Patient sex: F
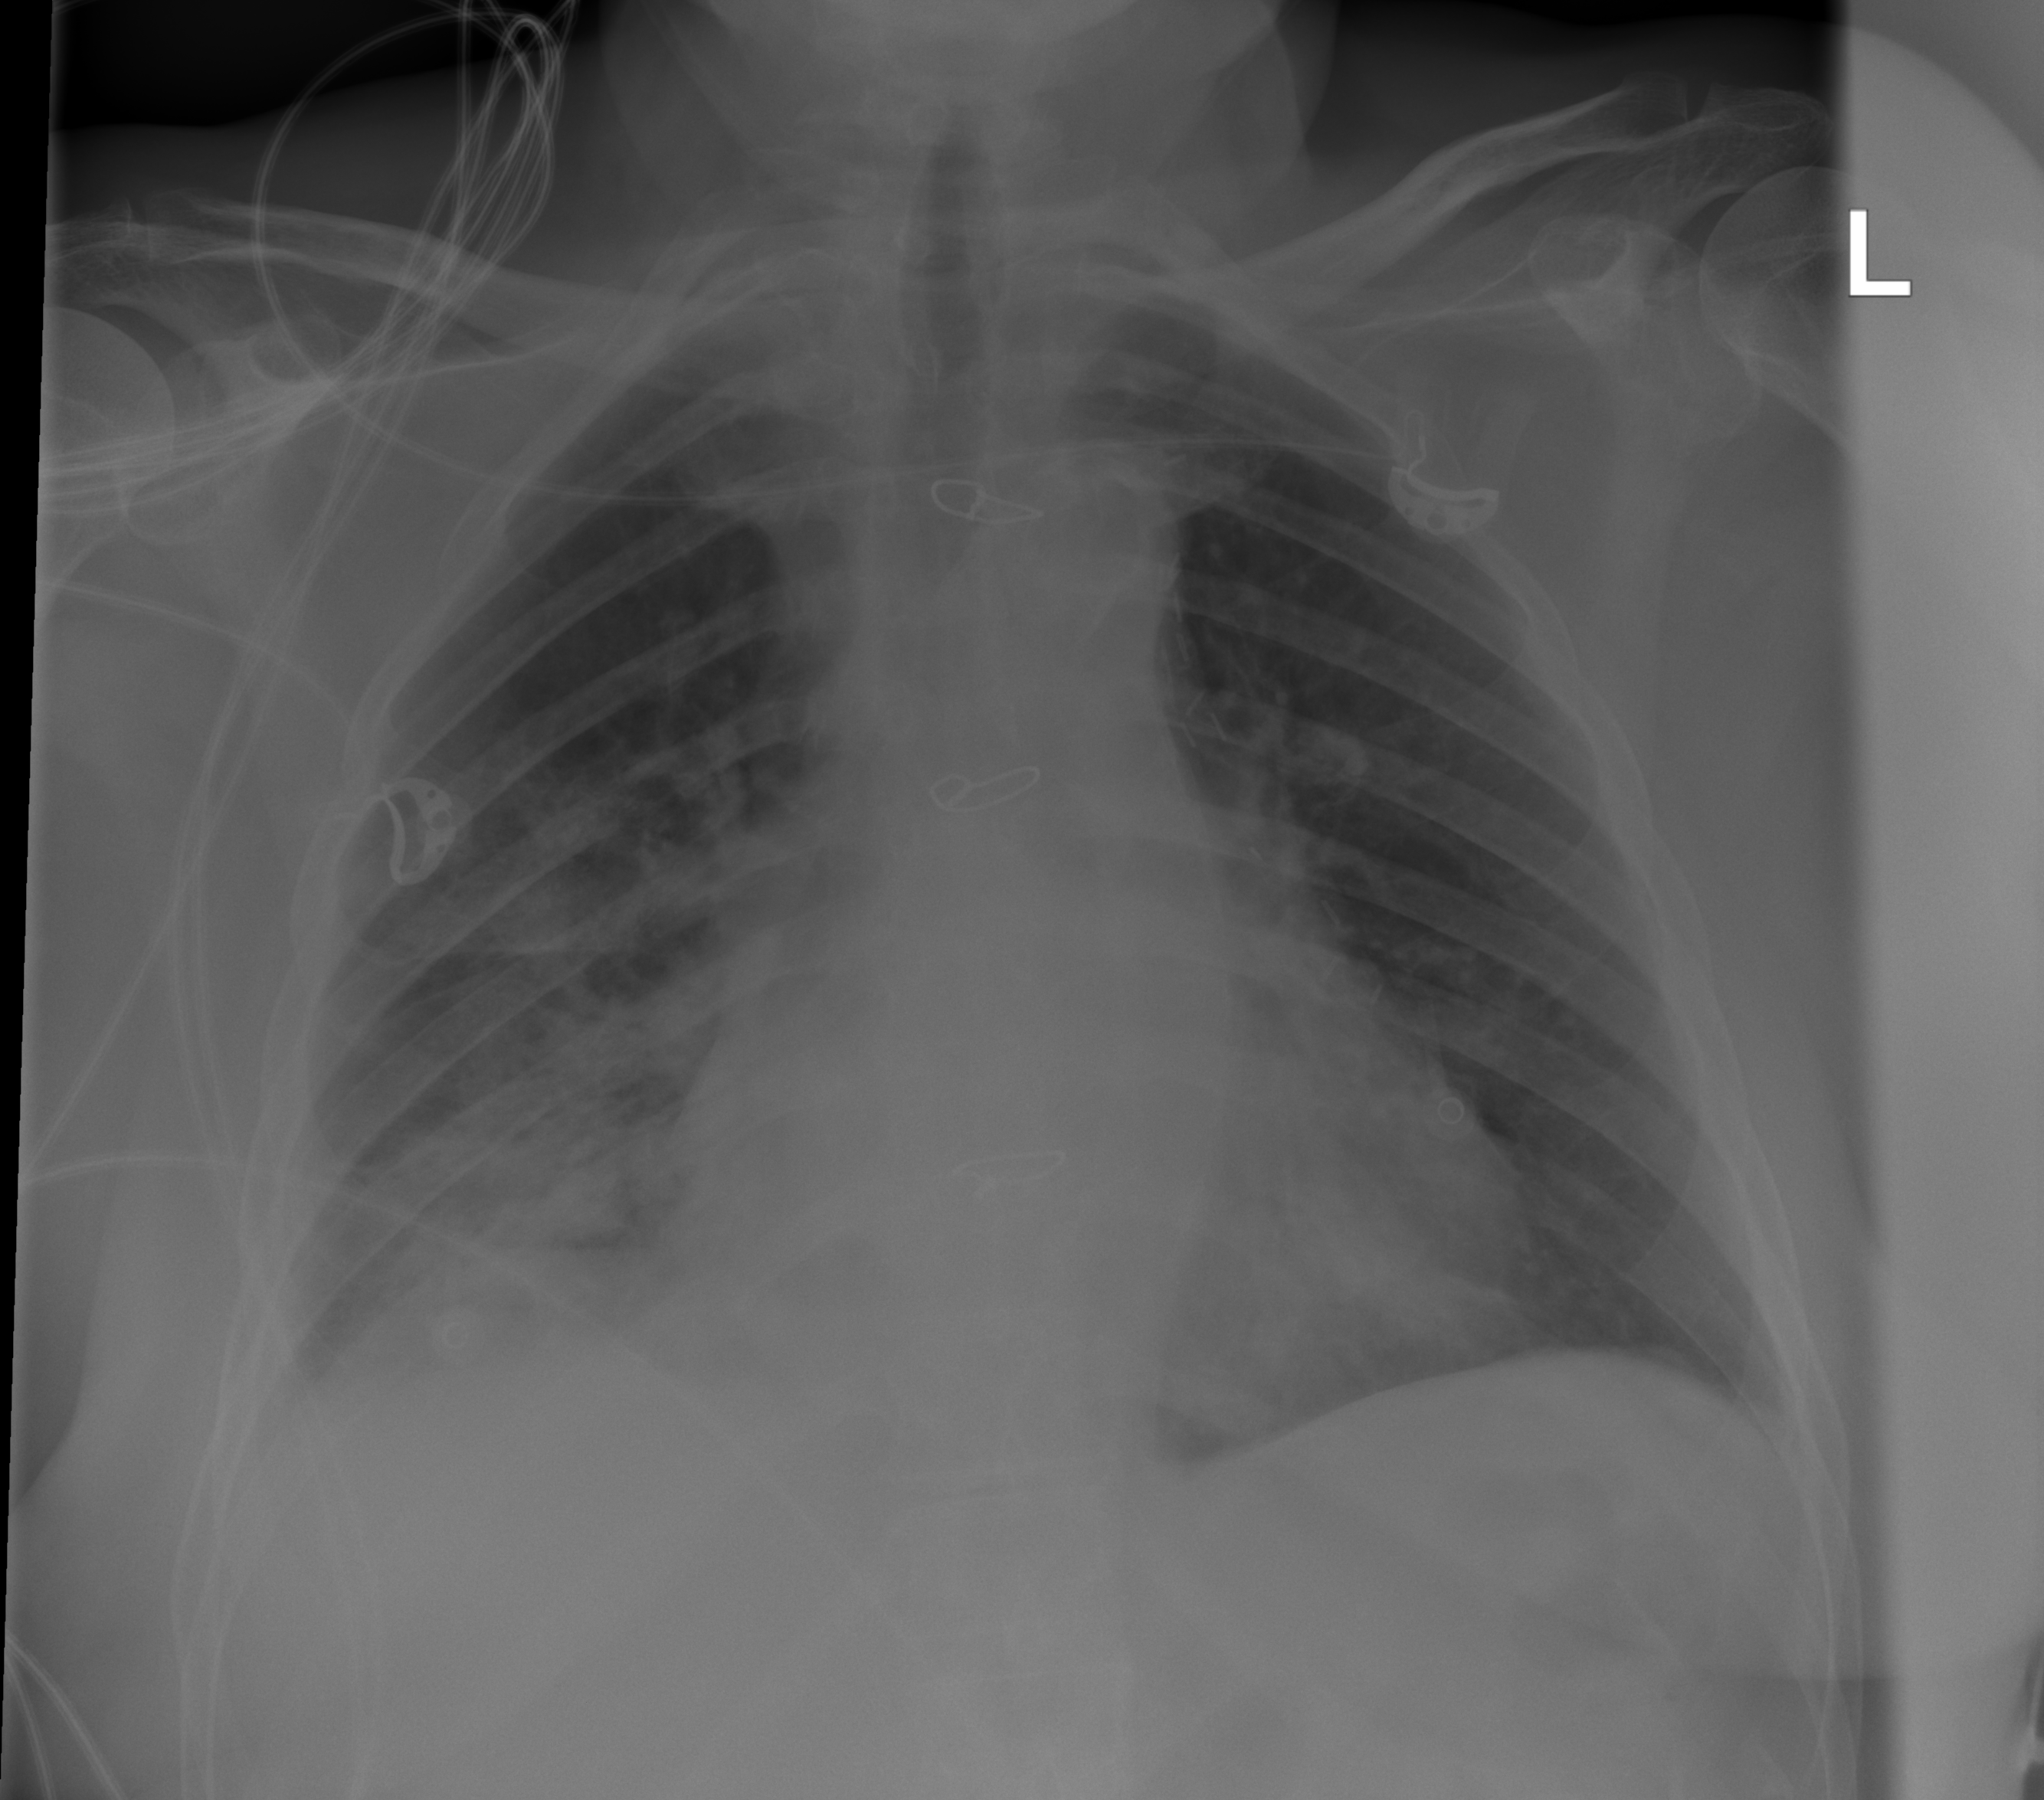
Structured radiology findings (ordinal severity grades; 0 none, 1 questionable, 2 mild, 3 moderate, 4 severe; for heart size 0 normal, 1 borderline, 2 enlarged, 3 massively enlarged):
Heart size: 3
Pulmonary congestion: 0
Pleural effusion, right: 2
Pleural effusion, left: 0
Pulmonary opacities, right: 3
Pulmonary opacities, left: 0
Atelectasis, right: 0
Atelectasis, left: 0